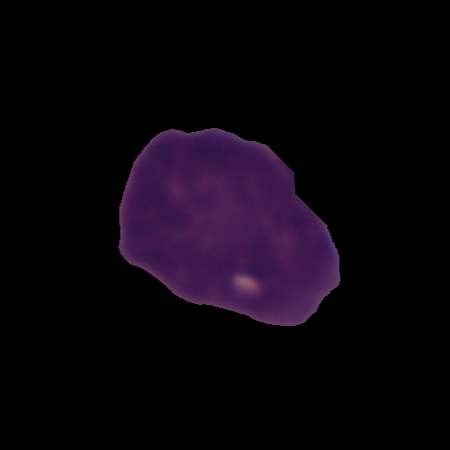
Label: cancer